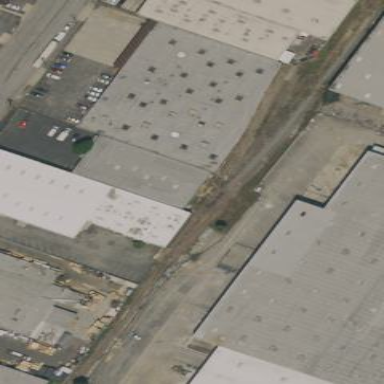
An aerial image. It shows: Warehouse.